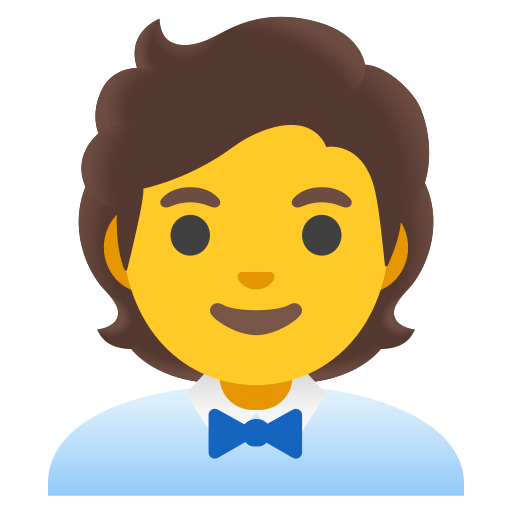
Emoji: 🧑‍💼